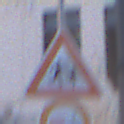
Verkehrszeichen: KinderLinks
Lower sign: VerbotUeberholenEinspurigeFahrzeuge
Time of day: SunriseSunset
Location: Outdoor (Urban)
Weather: PartlyCloudy
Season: NotSpecified
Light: Natural